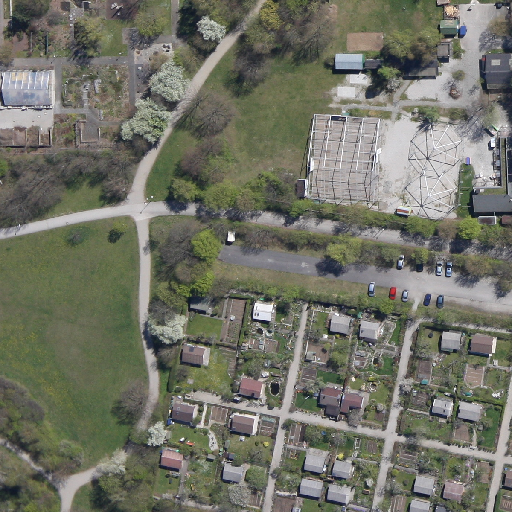
Referring expression: paved road along with tree